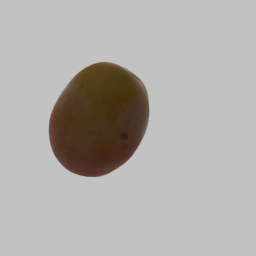
Label: nature